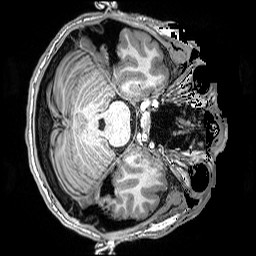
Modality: T1w
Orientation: axial
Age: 20
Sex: male